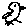
Label: bird